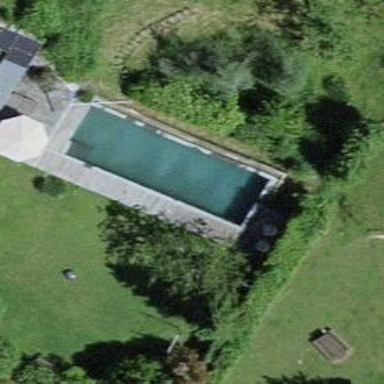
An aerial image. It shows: Swimming pool located in leisure land.